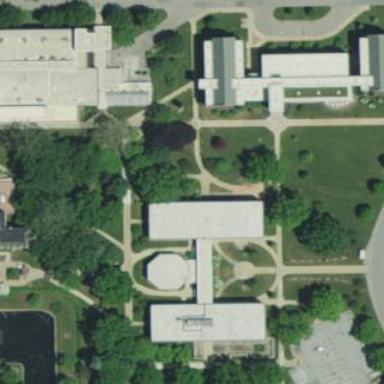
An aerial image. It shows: College building.